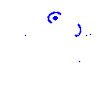
Particle: electron